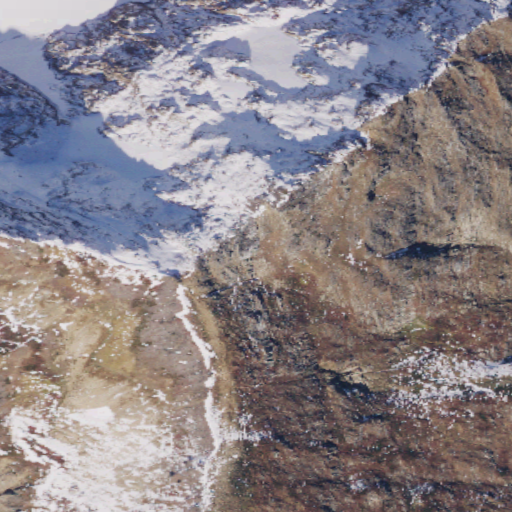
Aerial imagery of mountain in Washington named Lizard Mountain containing grassland, barren land, shrub, and snow